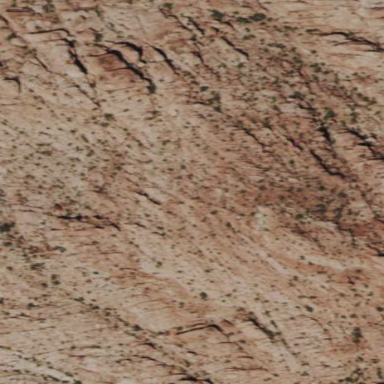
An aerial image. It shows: Brown cliff in nature.